Question: How to create such a list? (Look at the picture, 2nd case "???")
Thanks.

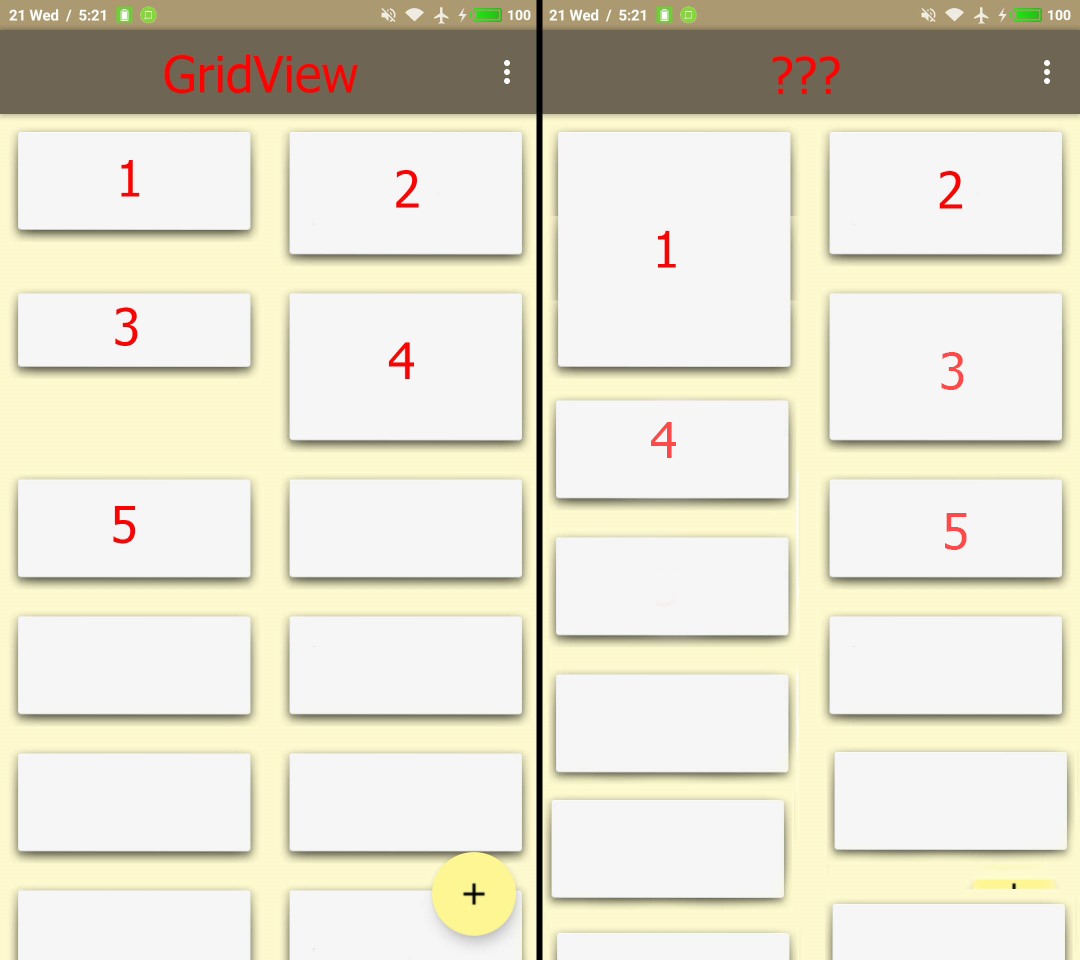
Answer: you can use
'''
private StaggeredGridLayoutManager gaggeredGridLayoutManager;
gaggeredGridLayoutManager = new StaggeredGridLayoutManager(2, 1);
recyclerView.setLayoutManager(gaggeredGridLayoutManager);
'''
for more information follow this link <URL>
<URL>